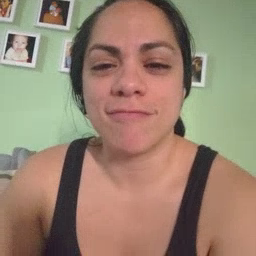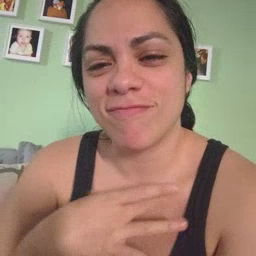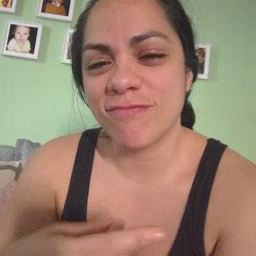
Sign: like